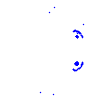
Particle: electron